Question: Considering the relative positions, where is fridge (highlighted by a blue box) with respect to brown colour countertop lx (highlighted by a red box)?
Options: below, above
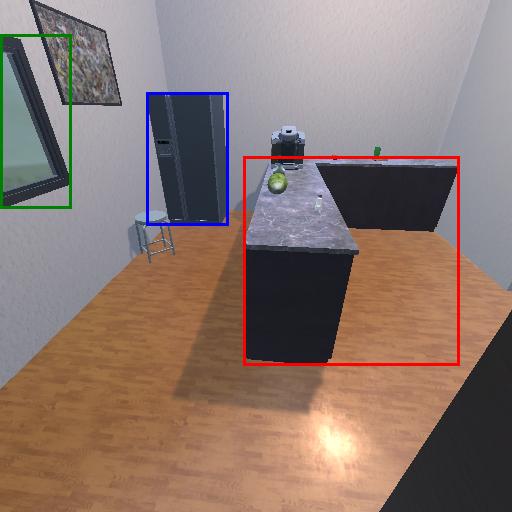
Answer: below